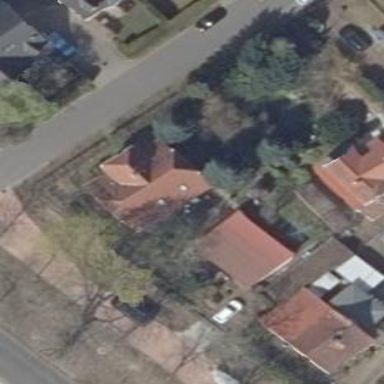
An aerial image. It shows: Detached building.